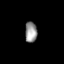
Tissue: lung
Cell type: Epithelial cells
Senescence score: 0.2422
Nuclear area (px): 248
Mean DAPI intensity: 146.98